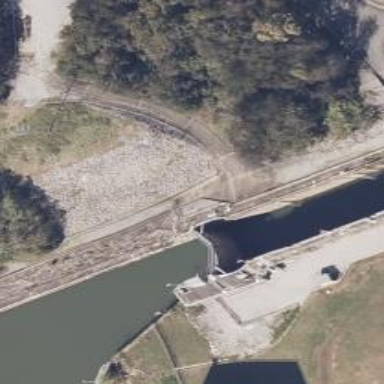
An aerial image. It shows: Lock gate on waterway.